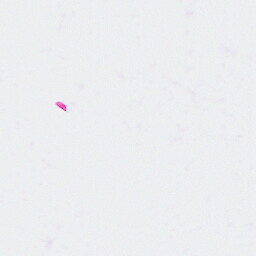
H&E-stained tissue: Breast